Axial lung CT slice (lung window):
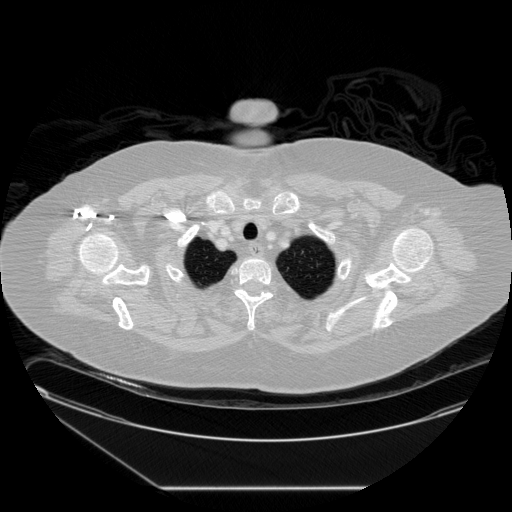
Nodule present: no